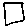
Label: square